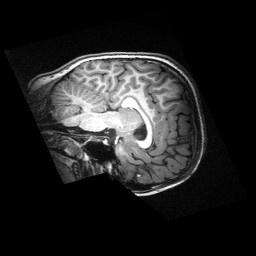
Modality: T1w
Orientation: sagittal
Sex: female